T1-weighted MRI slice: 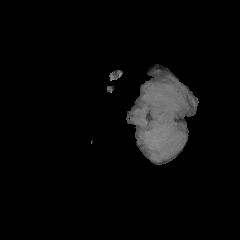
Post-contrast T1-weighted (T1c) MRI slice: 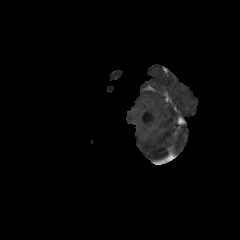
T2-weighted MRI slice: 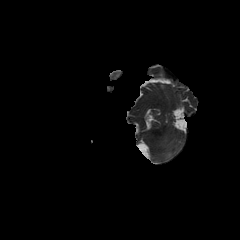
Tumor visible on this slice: no